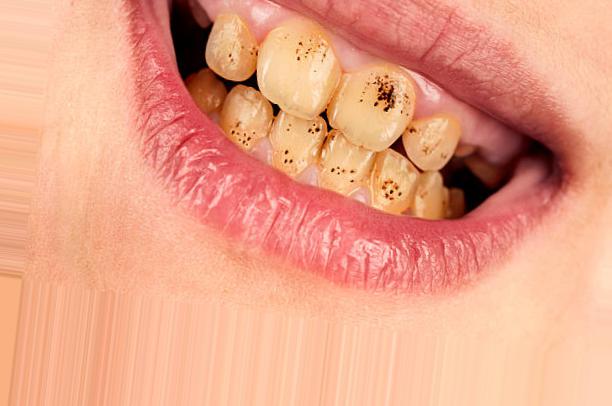
Condition: Tooth Discoloration